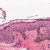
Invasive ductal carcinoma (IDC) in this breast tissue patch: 0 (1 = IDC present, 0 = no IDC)